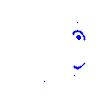
Particle: kaon